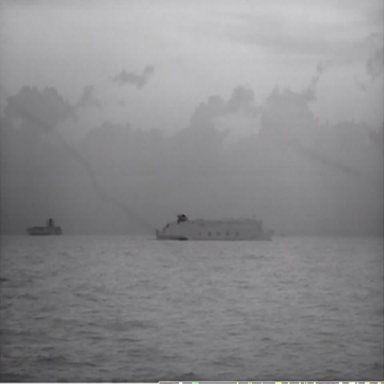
There are two objects shown in the infrared image, including a fishing_boat, and a container_ship.